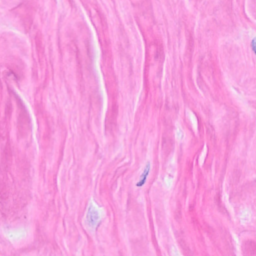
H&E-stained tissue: Breast